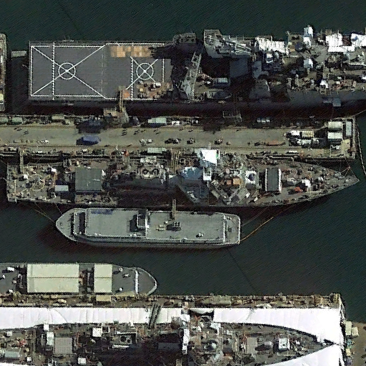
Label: destroyer